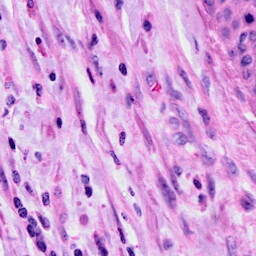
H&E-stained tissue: Cervix